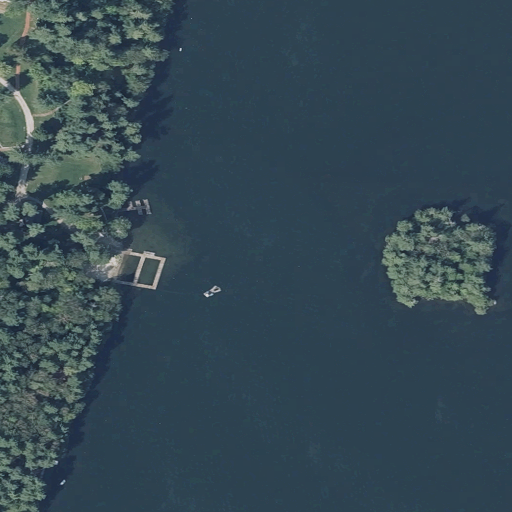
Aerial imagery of island in Maine named Lovers Island containing open water, evergreen forest, herbaceous wetlands, mixed forest, pasture, open development, grassland, low intensity development, and deciduous forest